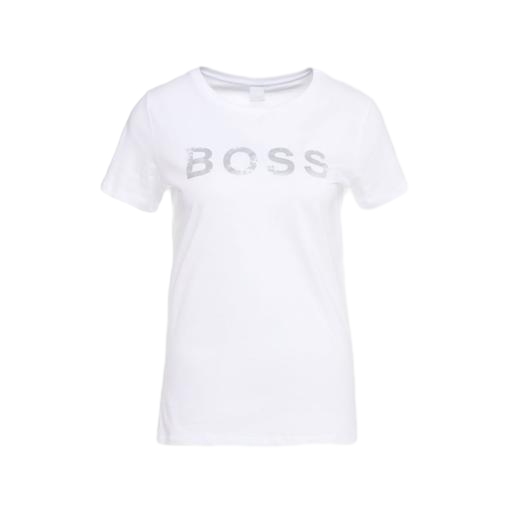
white sequined logo graphic t-shirt, white logo-print t-shirt, white logo print t-shirt, white background